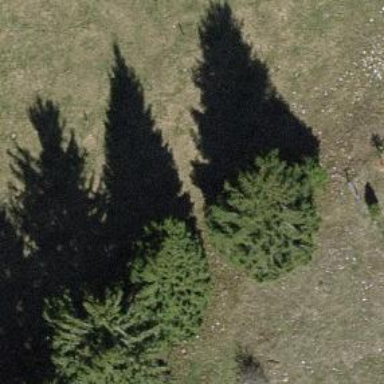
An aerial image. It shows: Row of trees in natural setting.